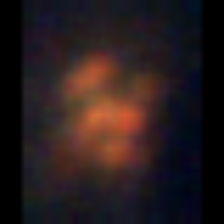
Taxon: Unknown_detritus
Group: Unknown